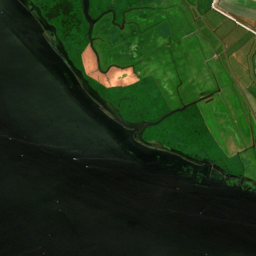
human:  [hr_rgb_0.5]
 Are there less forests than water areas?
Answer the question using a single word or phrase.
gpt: yes

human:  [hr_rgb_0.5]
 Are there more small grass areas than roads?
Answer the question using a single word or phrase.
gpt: no

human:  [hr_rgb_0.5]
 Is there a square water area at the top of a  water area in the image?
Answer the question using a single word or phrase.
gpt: no

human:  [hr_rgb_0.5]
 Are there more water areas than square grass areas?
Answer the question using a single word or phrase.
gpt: yes

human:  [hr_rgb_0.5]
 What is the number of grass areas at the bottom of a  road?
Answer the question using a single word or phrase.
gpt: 28

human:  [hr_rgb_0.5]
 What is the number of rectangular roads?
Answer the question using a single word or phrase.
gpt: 0

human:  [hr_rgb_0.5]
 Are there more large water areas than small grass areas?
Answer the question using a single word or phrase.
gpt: yes

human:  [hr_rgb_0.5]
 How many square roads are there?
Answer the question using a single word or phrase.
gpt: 0

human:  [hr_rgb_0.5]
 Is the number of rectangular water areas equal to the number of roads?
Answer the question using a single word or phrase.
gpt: no

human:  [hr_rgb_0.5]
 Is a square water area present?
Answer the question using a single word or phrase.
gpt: no

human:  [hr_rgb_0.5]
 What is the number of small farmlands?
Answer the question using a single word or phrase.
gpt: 0

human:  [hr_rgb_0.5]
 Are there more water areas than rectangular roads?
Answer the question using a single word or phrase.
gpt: yes

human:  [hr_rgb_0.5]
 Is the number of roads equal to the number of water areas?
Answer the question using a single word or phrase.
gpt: no

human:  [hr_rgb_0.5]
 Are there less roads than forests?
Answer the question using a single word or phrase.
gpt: no

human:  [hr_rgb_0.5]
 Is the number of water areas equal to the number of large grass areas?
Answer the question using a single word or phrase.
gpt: no

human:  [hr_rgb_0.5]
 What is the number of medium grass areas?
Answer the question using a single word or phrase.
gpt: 1

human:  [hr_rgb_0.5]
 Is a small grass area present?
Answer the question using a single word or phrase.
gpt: yes

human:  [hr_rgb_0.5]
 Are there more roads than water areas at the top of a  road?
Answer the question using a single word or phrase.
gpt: no

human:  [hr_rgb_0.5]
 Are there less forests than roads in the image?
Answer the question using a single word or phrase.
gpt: yes

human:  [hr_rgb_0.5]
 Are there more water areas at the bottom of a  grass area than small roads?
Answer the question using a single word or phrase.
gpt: yes

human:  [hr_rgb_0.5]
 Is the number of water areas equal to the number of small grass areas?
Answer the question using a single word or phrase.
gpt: no

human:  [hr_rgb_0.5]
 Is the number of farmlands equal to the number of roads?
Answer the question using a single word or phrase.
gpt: no

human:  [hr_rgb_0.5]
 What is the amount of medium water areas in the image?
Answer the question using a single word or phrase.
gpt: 6

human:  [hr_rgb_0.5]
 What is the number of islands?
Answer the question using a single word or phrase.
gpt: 1

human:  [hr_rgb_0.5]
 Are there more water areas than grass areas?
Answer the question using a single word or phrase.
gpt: no

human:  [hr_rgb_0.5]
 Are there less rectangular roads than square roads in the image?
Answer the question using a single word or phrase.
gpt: no

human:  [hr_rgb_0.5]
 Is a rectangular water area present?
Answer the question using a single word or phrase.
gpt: yes

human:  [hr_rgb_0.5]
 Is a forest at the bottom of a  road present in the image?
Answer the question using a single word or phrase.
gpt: yes

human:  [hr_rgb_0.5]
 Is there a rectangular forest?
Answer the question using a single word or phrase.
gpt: no

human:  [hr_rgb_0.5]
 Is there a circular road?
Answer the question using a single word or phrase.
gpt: no

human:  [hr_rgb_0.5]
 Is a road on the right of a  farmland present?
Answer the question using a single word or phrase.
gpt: yes

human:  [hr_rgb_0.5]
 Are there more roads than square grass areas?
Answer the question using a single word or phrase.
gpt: yes

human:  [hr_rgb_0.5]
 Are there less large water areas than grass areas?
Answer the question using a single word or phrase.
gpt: yes

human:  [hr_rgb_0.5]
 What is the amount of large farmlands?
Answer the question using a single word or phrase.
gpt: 2

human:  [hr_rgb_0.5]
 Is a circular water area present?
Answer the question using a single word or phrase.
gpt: no

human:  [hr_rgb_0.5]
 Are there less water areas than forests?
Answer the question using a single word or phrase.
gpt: no